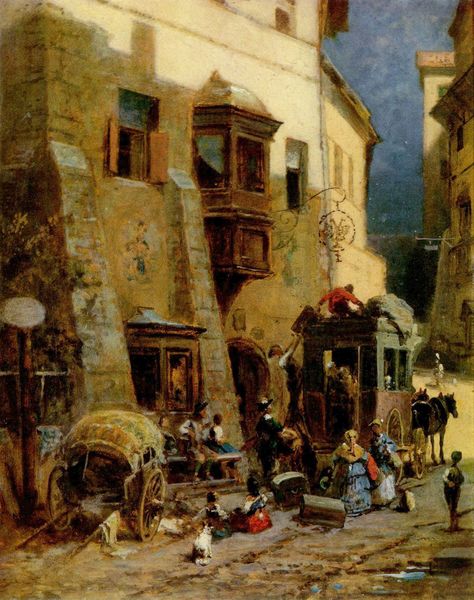
Titel: Zollstation in Zirl in Tirol
Künstler: Carl Spitzweg
Standort: Schweinfurt
Institution: Sammlung Georg Schäfer
Schlagwörter: baum, blau, himmel, mann, schatten, wasser, weiß, frauen, gelb, grün, menschen, sand, sitzen, stadt, abend, braun, fenster, frau, holz, hut, kleid, kleider, lampe, laterne, licht, männer, nacht, paris, pfeiler, schwarz, strasse, strassenszene, szene, tür, zeichen, dach, gebäude, haus, hund, hunde, rot, tiere, weg, malerei, kneipe, wand, architektur, barock, diener, kleidung, stein, steine, holland, öl, erde, häuser, familie, kind, front, karren, kinder, pferd, pferde, räder, deutschland, pfütze, bogen, fassade, gasse, geschäft, pflaster, gepäck, zug, dorf, dächer, mauer, kutsche, laden, speichen, bank, beladen, karre, rad, spur, wagen, ölgemälde, hotel, spielen, draussen, rüsche, warten, betrachter, flucht, eng, erker, ruelle, schild, spitzweg, außen, fensterladen, truhe, idyll, urlaub, gaststätte, kutscher, deichsel, tasche, zunft, kasten, reise, straßenlaterne, umzug, abreise, ankunft, aufbruch, auszug, perd, postkutsche, reisende, soleil, süddeutschland, gasthaus, gasthof, wirtshaus, ville, koffer, heuwagen, perde, post, fuhrwerk, kutschbock, balcon, einzug, truhen, tableau, unrat, blaues kleid, packen, rue, famille, herberge, stradt, rikscha, einspannen, raststelle, aufladen, voiture, reisevorbereitung, zugperd, 19. jahrhundert, gasthausschild, chaval, österreicht, bagages, valises, bagage, carriole, valise, baggage, bagage4